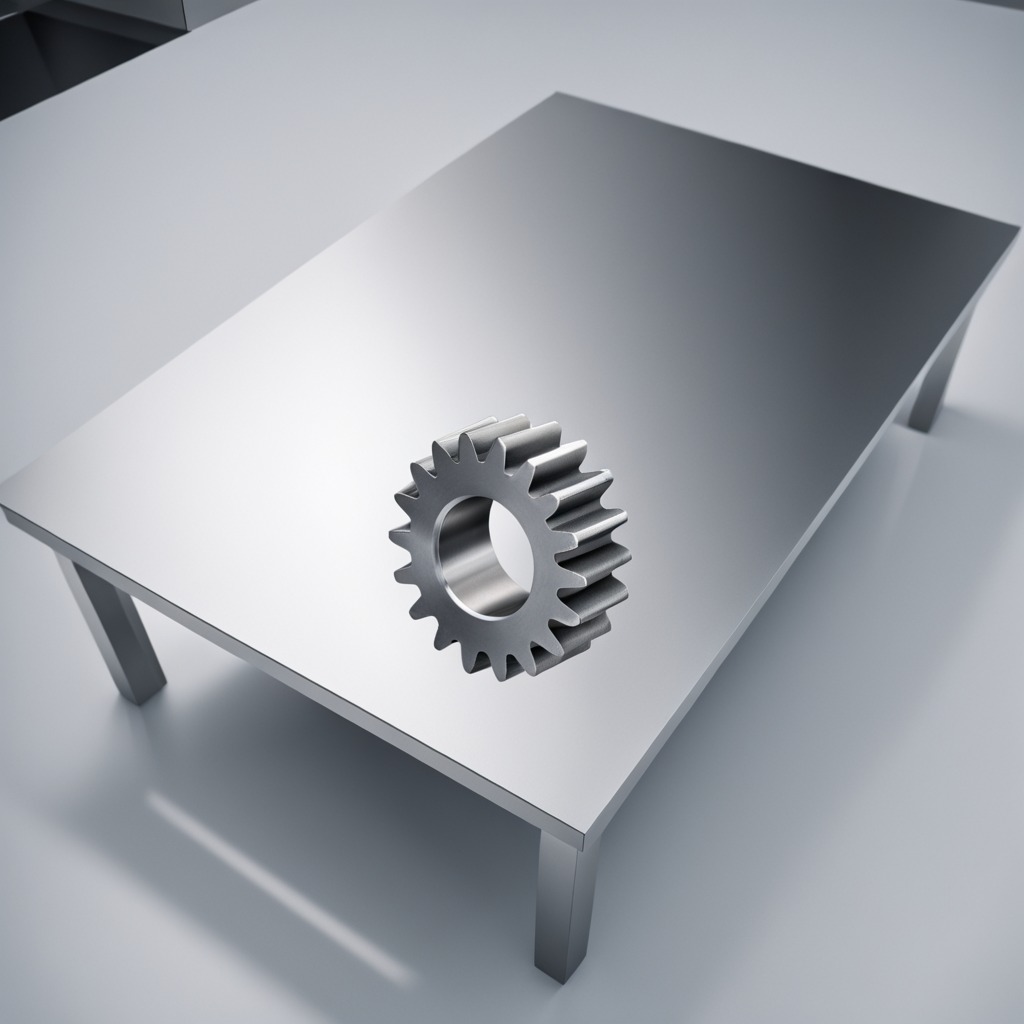
A gear with teeth is lying on a stainless steel table in a high-end prototyping lab.